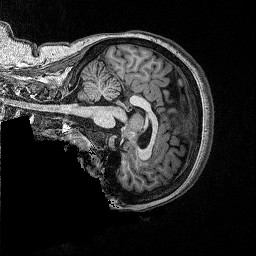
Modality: T1w
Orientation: sagittal
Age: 31
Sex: female
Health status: ill
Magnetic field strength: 3 T
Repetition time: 2.53 s
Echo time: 0.00331 s